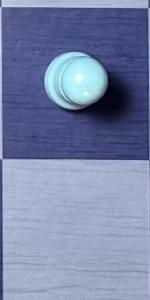
Label: Empty